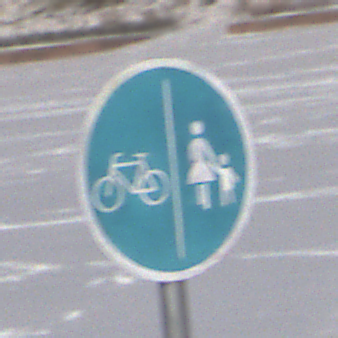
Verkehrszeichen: GetrennterRadUndGehwegRadwegLinks
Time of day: MorningAfternoon
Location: Outdoor (Nature)
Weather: PartlyCloudy
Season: Winter
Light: Natural